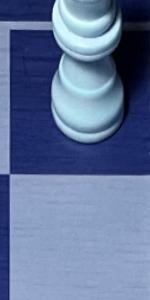
Label: Empty